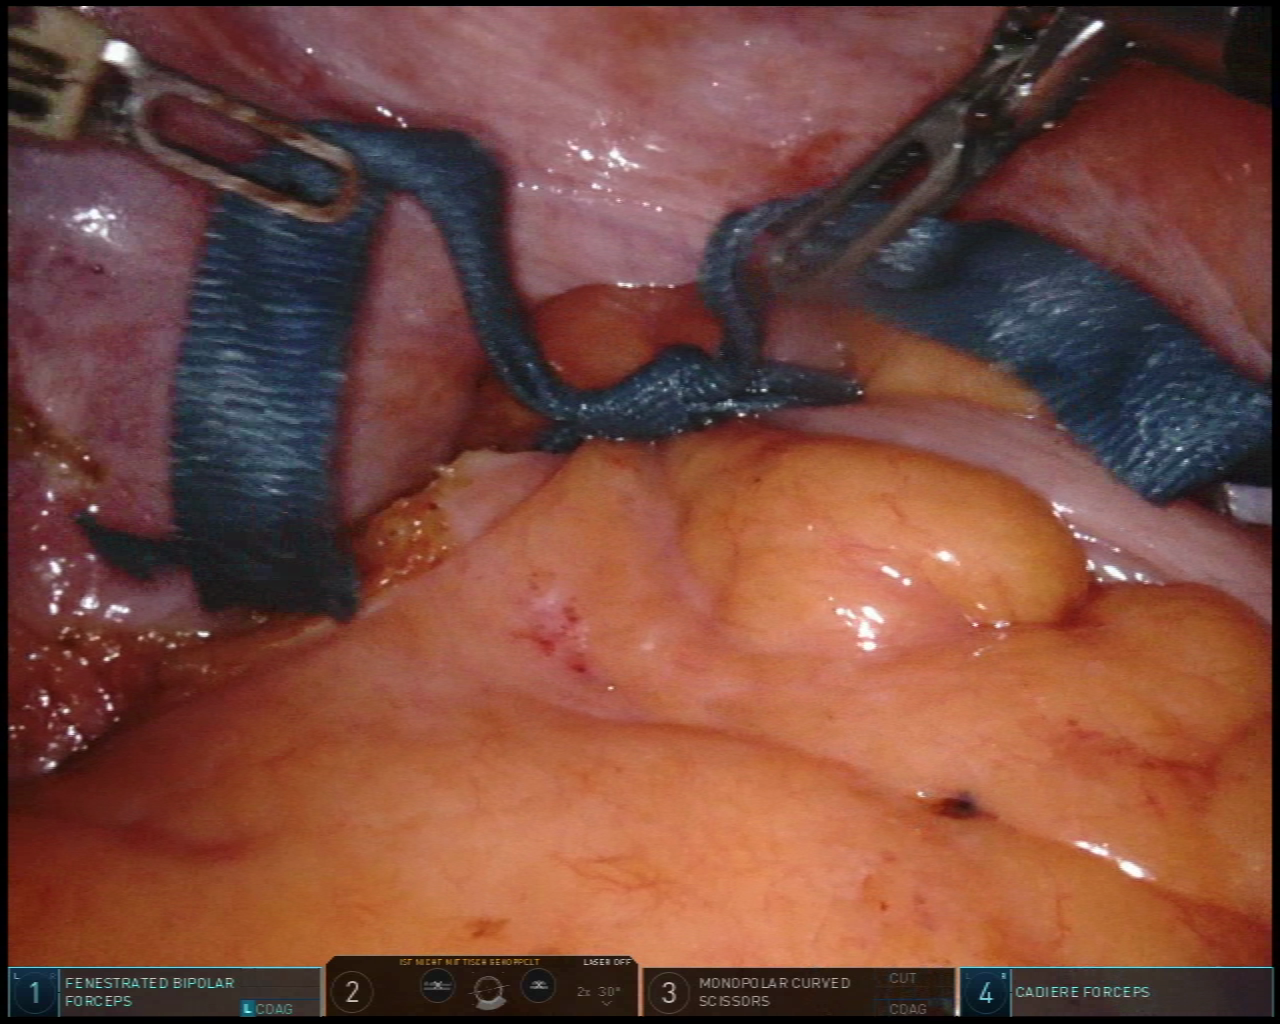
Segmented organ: colon
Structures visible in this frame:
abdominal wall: yes
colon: yes
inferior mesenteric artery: no
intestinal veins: no
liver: no
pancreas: no
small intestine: no
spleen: no
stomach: no
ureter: no
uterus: no
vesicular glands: no